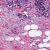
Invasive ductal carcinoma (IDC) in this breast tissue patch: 1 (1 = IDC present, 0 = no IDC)